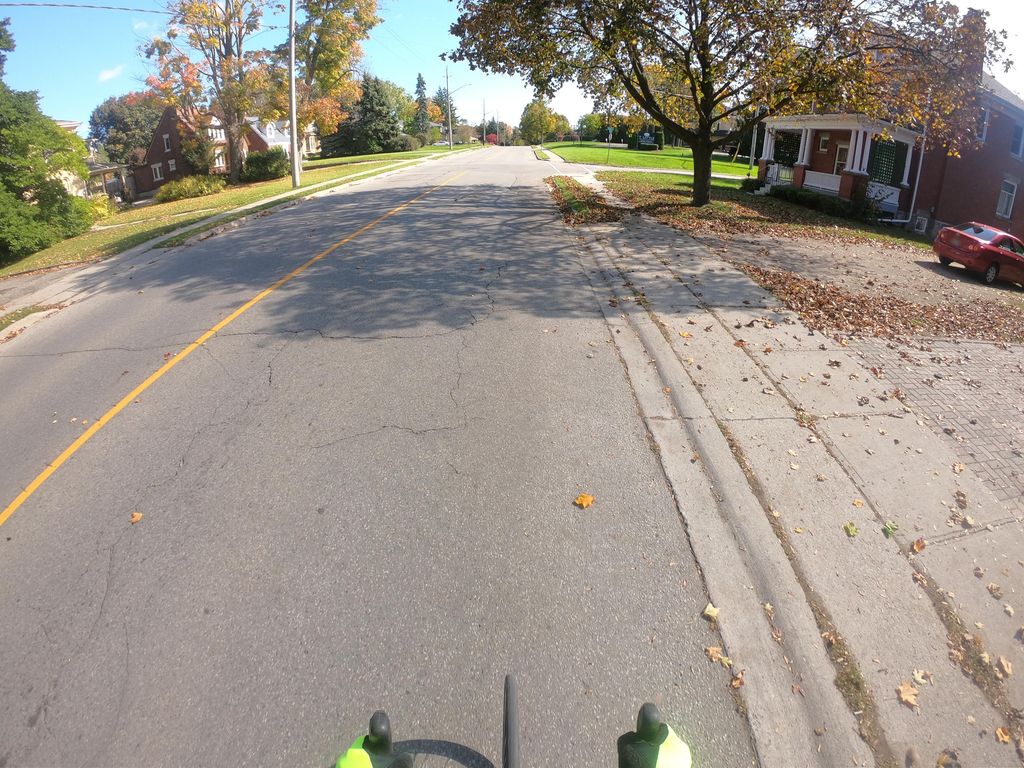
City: kitchener-waterloo